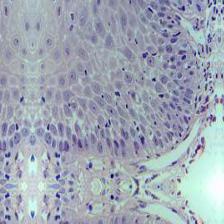
Diagnosis: Normal